Question: I have a problem where I have to read the time of recording from the video recorded by a surveillance camera.
The time shows up on the top-left area of the video. Below is a link to screen grab of the area which shows the time. Also, the digit color(white/black) keeps changing during the duration of the video.

<URL>
Please guide me in the direction to approach this problem. I am a Java programmer so would prefer an approach through Java.
Thanks unhillbilly for the comment. I had looked at the Ron Cemer OCR library and its performance is much below our requirement.
Since the ocr performance is less than desired, I was planning to build a character set using the screen grabs for all the digits, and using some image/pixel comparison library to compare the frame time with the character-set which will show a probabilistic result after comparison.
So I was looking for a good image comparison library(I would be OK with a non-java library which I can run using the command-line). Also any advice on the above approach would be really helpful.
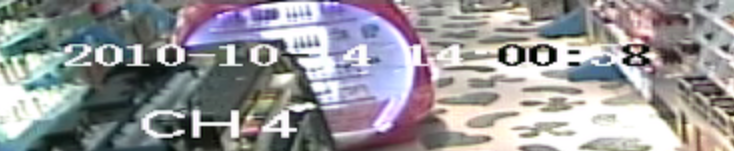
Answer: It doesn't seem like you need a full blown OCR here.
I presume that the numbers are always in the same position in the image. You only expect digits 0-9 at each of the know positions (in either black or white).
A simple template matching at each position with each of the digits (you'll have 20 templates for the 10 digits at each color) is very fast (real-time) and should give you very accurate results.